Aerial crown-view tile of a tropical tree (Barro Colorado Island, Panama), acquired 20250124:
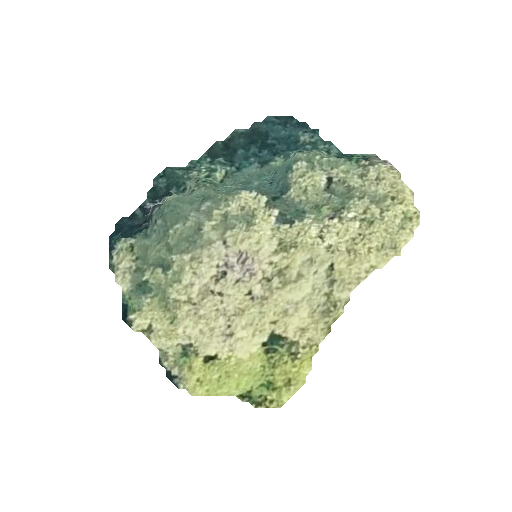
Species: Tabebuia rosea
GBIF accepted scientific name: Tabebuia rosea
Crown area: 85.644 m²